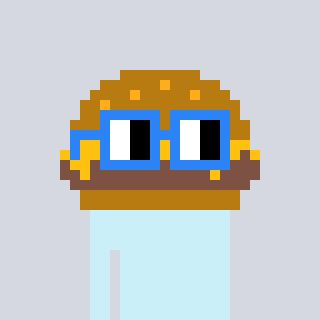
a pixel art character with square blue glasses, a burger-shaped head and a grayscale-colored body on a cool background